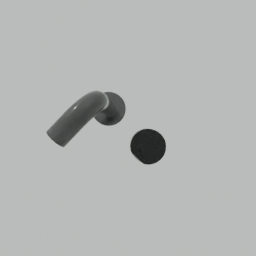
Label: appliances